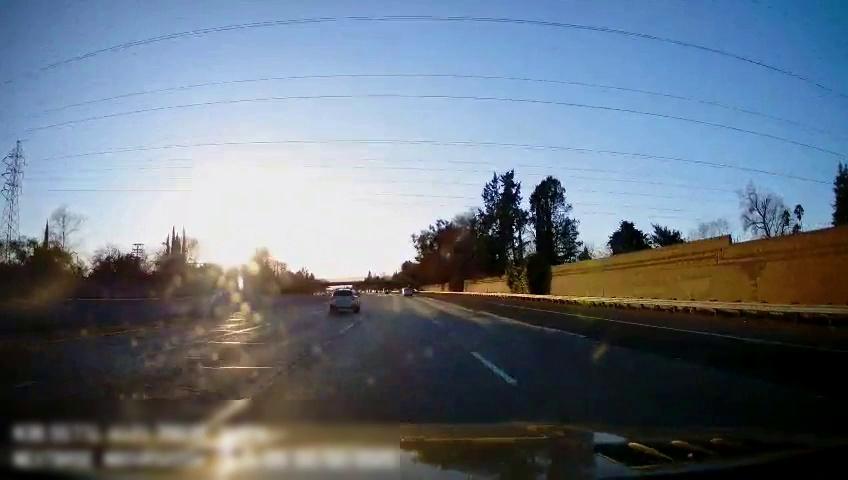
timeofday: Day
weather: Sunny
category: Drivable Space
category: Vehicles | Truck
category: Vehicles | SUV
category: Lanes | Alternate Lane
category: Lanes | Alternate Lane
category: Lanes | Current Lane
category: Lanes | Current Lane
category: Lanes | Alternate Lane
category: Lanes | Alternate Lane